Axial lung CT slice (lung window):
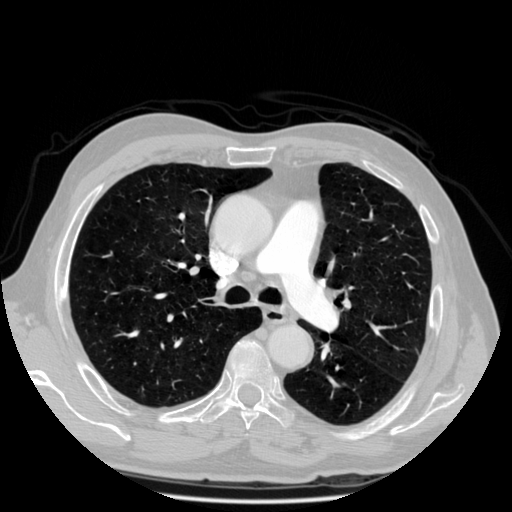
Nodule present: no